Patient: sex M, age 42
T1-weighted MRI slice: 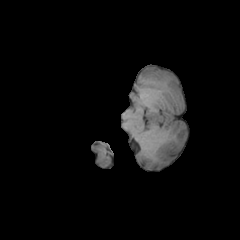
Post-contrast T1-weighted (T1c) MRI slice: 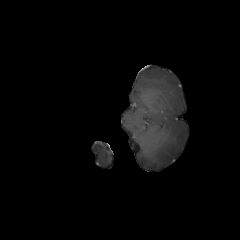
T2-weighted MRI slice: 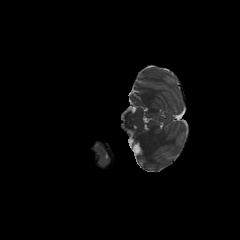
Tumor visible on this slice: no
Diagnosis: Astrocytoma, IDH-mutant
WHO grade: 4